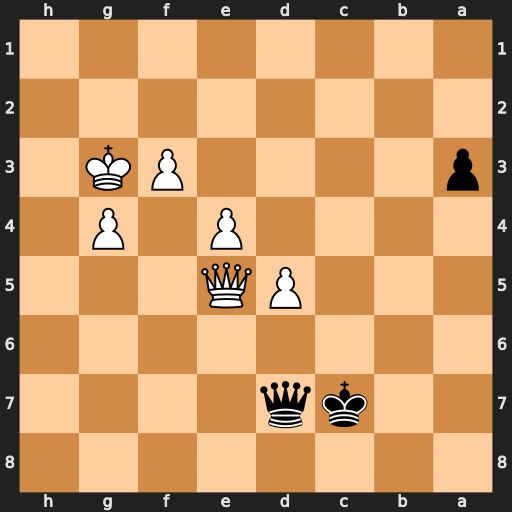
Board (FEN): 8/2kq4/8/3PQ3/4P1P1/p4PK1/8/8
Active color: b
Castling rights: -
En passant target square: -
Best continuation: Qd6 Qf4 Qxf4+